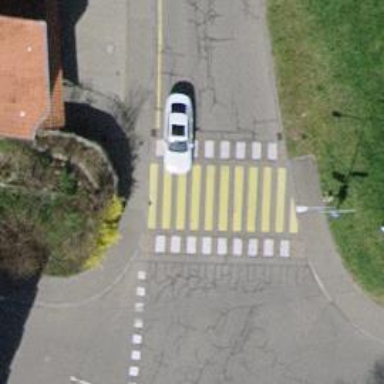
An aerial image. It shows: Uncontrolled zebra crossing with zebra markings.